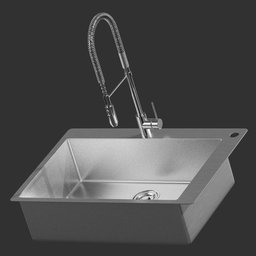
Label: appliances